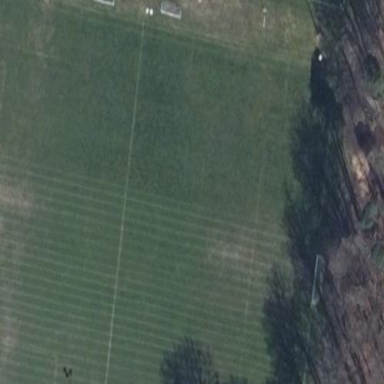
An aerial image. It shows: Grass pitch used for soccer.